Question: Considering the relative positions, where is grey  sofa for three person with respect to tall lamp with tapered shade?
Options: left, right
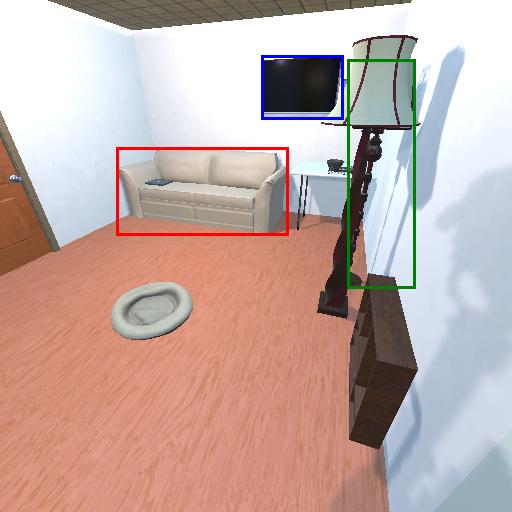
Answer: left